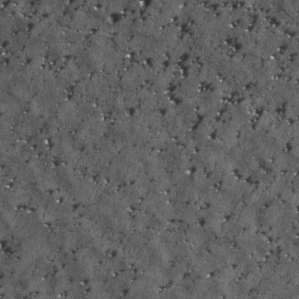
Label: non_frost